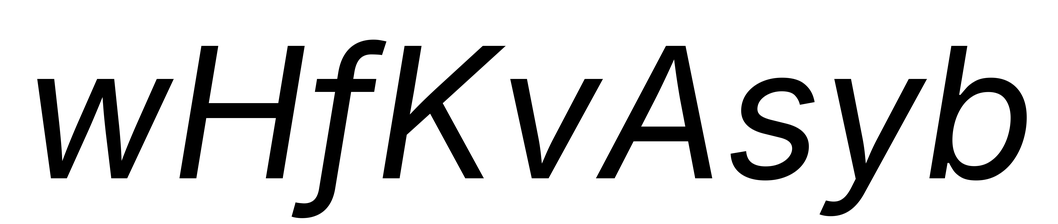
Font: Inter-Italic_Italic